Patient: sex F, age 31
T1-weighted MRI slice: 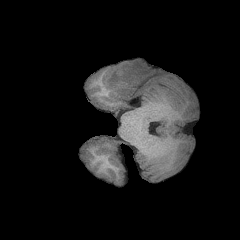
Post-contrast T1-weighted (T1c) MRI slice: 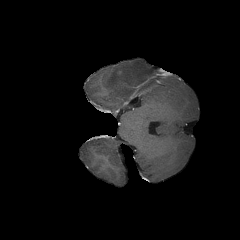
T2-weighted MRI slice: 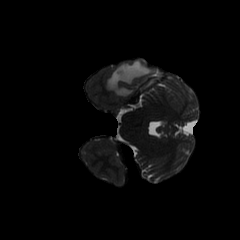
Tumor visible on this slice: yes
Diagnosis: Glioblastoma, IDH-wildtype
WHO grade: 4